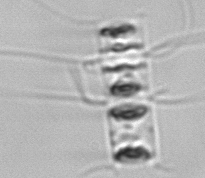
Label: Chaetoceros_didymus